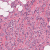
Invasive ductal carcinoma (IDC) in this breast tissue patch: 1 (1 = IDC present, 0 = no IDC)